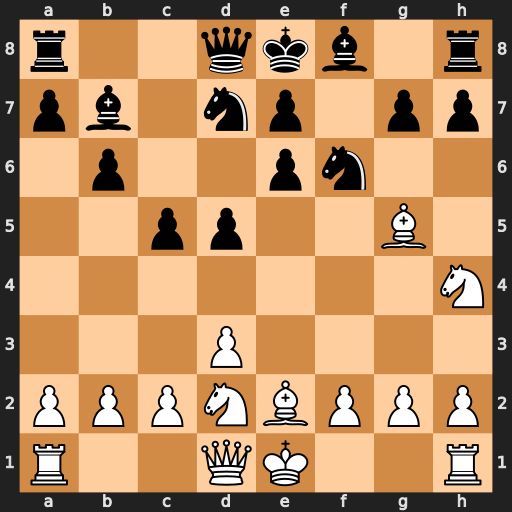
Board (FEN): r2qkb1r/pb1np1pp/1p2pn2/2pp2B1/7N/3P4/PPPNBPPP/R2QK2R
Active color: w
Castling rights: KQkq
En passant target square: -
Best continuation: Bh5+ Nxh5 Qxh5+ g6 Nxg6